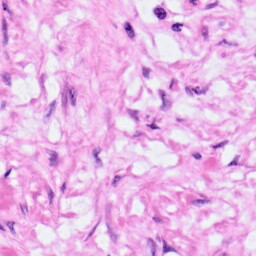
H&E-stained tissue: Pancreatic